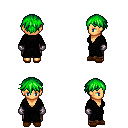
a pixel art fantasy rpg character, female body template, human, tanned skin, gray robe, robe skirt, green short bangs hairstyle, metal gloves, brown slippers, four views (front, back, left, right), 2x2 character sprite sheet, small pixel art, hard edges, no anti-aliasing